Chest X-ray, PA view. Patient: 64 years old, sex M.
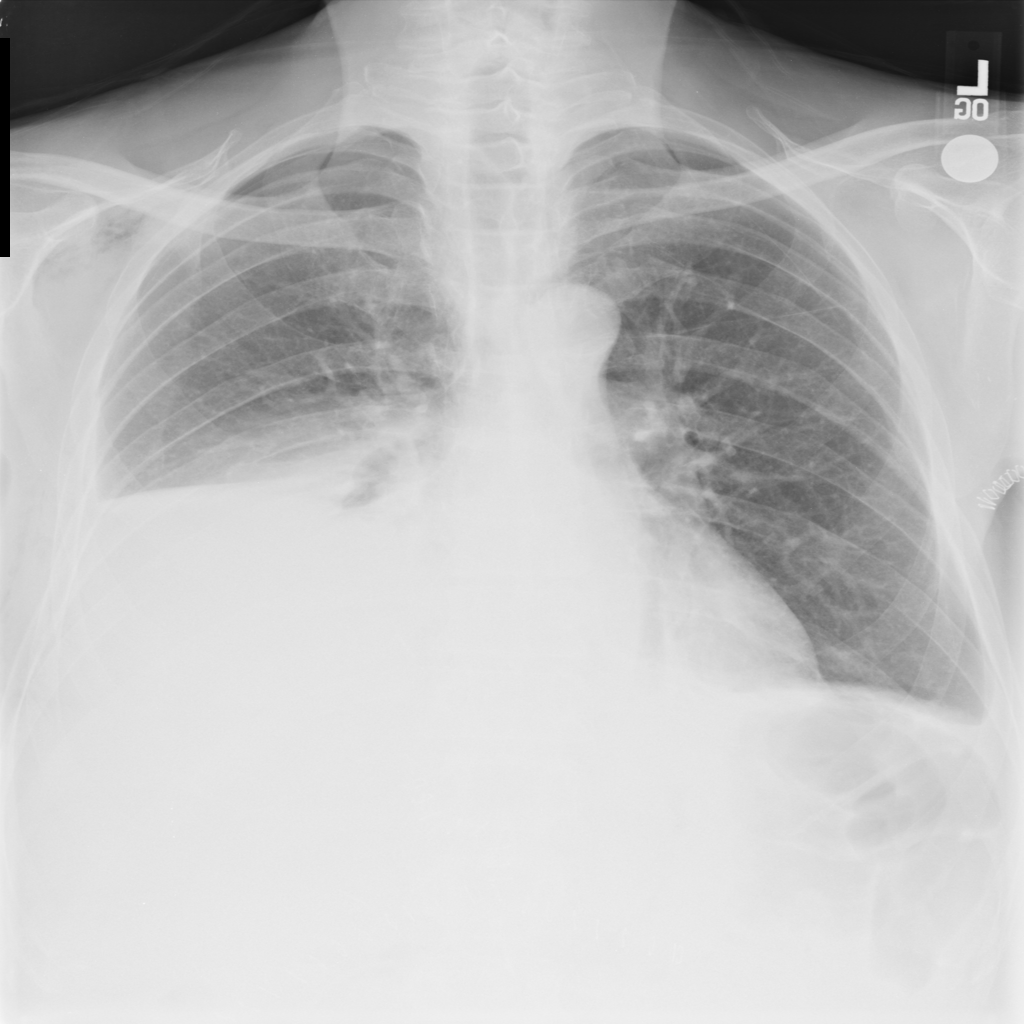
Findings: Effusion, Emphysema, Pneumothorax